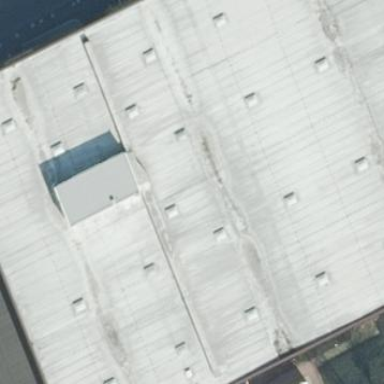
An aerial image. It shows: Building housing furniture shop.